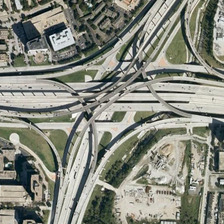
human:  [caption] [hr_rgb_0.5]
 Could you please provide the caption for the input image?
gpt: many buildings and green trees are near a complicated viaduct .

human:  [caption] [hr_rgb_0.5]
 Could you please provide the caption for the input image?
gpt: many buildings and green trees are near a complicated viaduct .

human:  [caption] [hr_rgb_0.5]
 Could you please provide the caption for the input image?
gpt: many buildings and green trees are near a complicated viaduct .

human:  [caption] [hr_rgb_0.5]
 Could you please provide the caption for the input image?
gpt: many buildings and green trees are near a complicated viaduct .

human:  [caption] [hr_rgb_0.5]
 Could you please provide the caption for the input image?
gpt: many buildings and green trees are near a complicated viaduct .